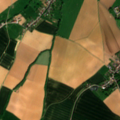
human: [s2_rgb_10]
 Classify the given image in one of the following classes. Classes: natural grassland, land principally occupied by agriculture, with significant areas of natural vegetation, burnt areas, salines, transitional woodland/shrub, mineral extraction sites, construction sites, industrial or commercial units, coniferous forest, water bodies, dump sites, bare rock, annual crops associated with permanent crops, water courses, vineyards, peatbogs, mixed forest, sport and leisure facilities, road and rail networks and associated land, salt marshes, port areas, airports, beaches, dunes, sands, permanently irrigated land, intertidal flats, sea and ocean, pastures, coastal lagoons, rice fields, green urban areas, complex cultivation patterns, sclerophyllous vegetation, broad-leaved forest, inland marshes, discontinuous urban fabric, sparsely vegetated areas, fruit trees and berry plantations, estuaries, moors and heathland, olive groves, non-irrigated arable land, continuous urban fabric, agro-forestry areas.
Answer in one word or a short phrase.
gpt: discontinuous urban fabric, non-irrigated arable land, pastures, land principally occupied by agriculture, with significant areas of natural vegetation